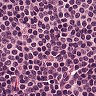
Metastatic tissue present: no